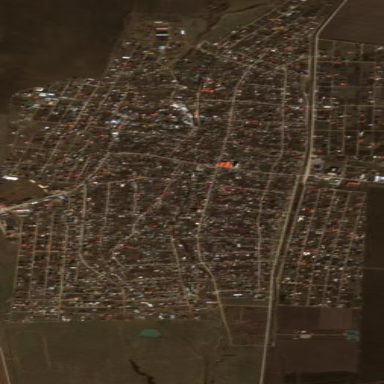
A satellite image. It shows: Residential area located in town.